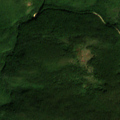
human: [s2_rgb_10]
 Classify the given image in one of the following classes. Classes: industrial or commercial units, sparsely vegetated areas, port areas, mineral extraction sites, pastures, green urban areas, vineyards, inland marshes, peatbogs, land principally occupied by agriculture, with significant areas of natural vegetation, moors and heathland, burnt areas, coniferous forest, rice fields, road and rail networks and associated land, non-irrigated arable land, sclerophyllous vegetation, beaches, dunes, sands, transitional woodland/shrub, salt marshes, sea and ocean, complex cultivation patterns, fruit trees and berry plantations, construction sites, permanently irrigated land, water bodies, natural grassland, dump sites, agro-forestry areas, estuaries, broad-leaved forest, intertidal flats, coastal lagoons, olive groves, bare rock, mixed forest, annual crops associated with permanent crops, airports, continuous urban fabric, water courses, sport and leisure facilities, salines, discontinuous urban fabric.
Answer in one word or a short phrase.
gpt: broad-leaved forest